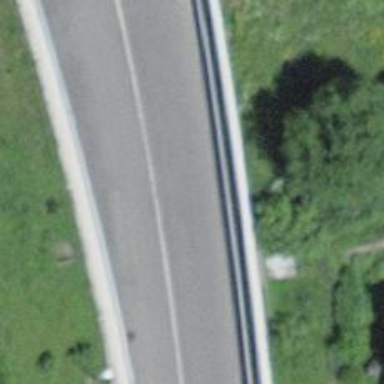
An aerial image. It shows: Asphalt motorway link.